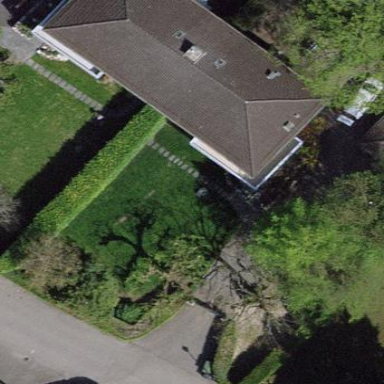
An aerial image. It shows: Garden surrounded by fence.